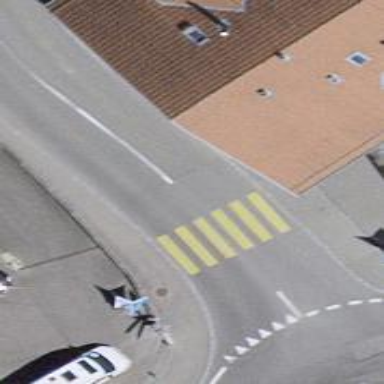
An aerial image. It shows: Uncontrolled zebra crossing.